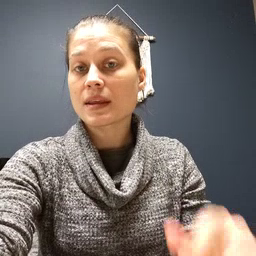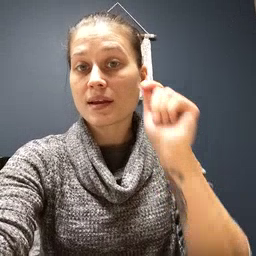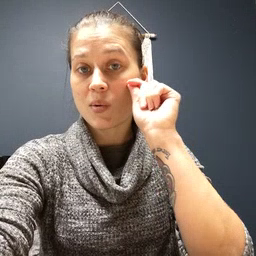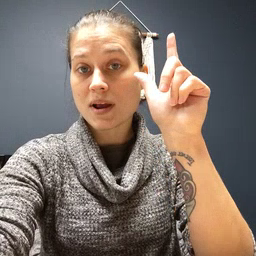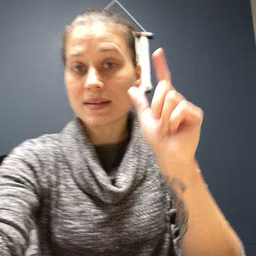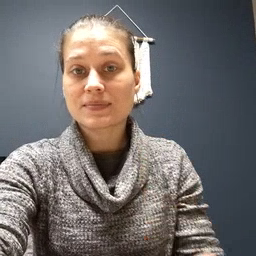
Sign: awake